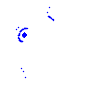
Particle: electron